Aerial crown-view tile of a tropical tree (Barro Colorado Island, Panama), acquired 20250124:
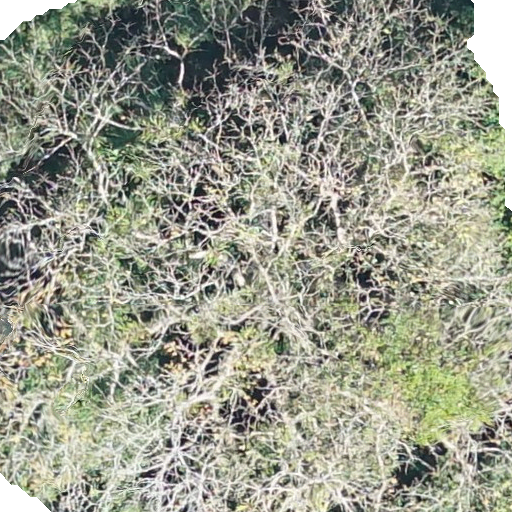
Species: Sterculia apetala
GBIF accepted scientific name: Sterculia apetala
Crown area: 505.838 m²